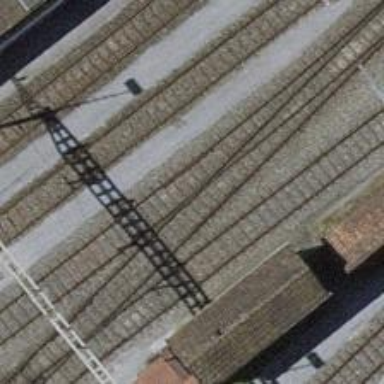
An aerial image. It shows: Yard with single rail track. The railway track is electrified with contact line for service purposes.